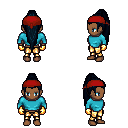
a pixel art fantasy rpg character, female body template, human, dark skin, teal long-sleeve shirt, gold greaves, raven extra-long topknot hairstyle, red bandana, gold gloves, four views (front, back, left, right), 2x2 character sprite sheet, small pixel art, hard edges, no anti-aliasing